Question: Given such codes:
'''
Object[] possibilities = {"ham", "spam", "yam"};
String s = (String)JOptionPane.showInputDialog(
frame,
"Complete the sentence:
"
+ ""Green eggs and..."",
"Customized Dialog",
JOptionPane.PLAIN_MESSAGE,
icon,
possibilities,
"ham");
'''

You can see that it pop up a window with options. However, can I have an 'JTextField' paralleled with that? So I can get the inputs both from the 'option' and the 'text field'.
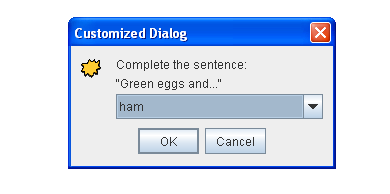
Answer: In a round about way, yes...

'''
JPanel fields = new JPanel(new GridLayout(2, 1));
JTextField field = new JTextField(10);
JComboBox<String> comboBox = new JComboBox<>(new String[]{"ham", "spam", "yam"});
fields.add(field);
fields.add(comboBox);
int result = JOptionPane.showConfirmDialog(null, fields, "Breakfast", JOptionPane.OK_CANCEL_OPTION, JOptionPane.QUESTION_MESSAGE);
switch (result) {
case JOptionPane.OK_OPTION:
// Process the results...
break;
}
'''
People either forget or don't realise that if you pass a 'JComponent' to a 'JOptionPane' as the 'message' parameter, it will be added to the 'JOptionPane', making it really rather flexibile and powerful